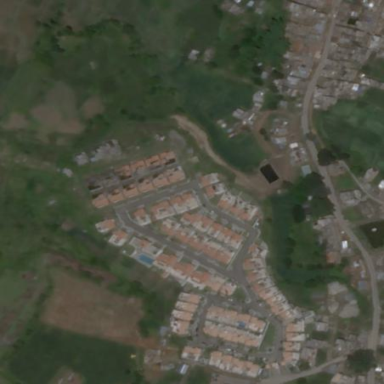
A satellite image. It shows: Residential area.